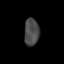
Tissue: skin
Cell type: Epithelial cells
Senescence score: 0.1824
Nuclear area (px): 398
Mean DAPI intensity: 73.839